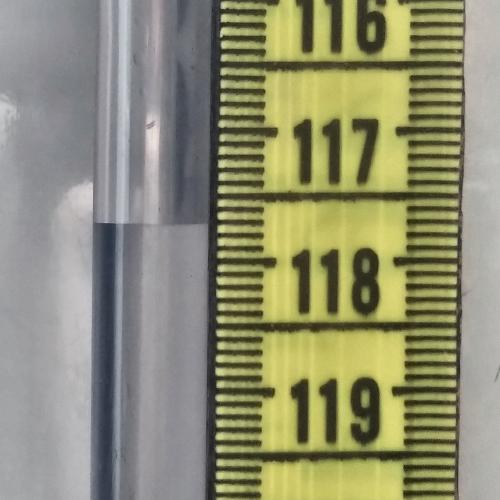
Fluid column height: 117.7 cm